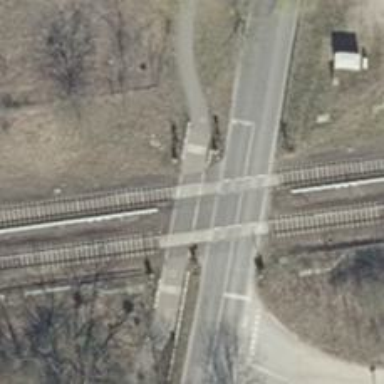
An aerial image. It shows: Railway crossing with lights and full barriers.